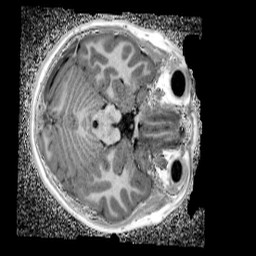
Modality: UNIT1_denoised
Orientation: axial
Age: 11
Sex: female
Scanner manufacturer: siemens
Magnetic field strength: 3 T
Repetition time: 4 s
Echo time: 0.00299 s